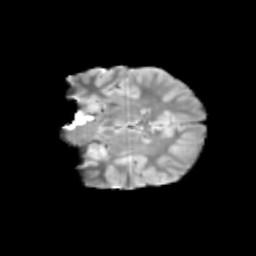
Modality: T2w
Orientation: coronal
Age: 10
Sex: male
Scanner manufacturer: siemens
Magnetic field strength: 3 T
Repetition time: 3.8 s
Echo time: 0.07 s